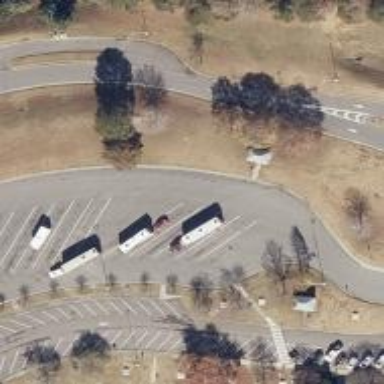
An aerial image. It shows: Asphalt surface parking area designed for tourist buses and motorhomes.